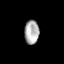
Tissue: lung
Cell type: Endothelial cells
Senescence score: 0.6597
Nuclear area (px): 342
Mean DAPI intensity: 173.497